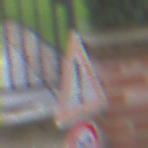
Verkehrszeichen: Gefahrenstelle
Zusatzzeichen unten: Geschwindigkeit80
Umgebung: Outdoor, Urban
Tageszeit: Midday
Wetter: Overcast
Licht: Natural
Jahreszeit: NotSpecified
Kontrast: LowContrast